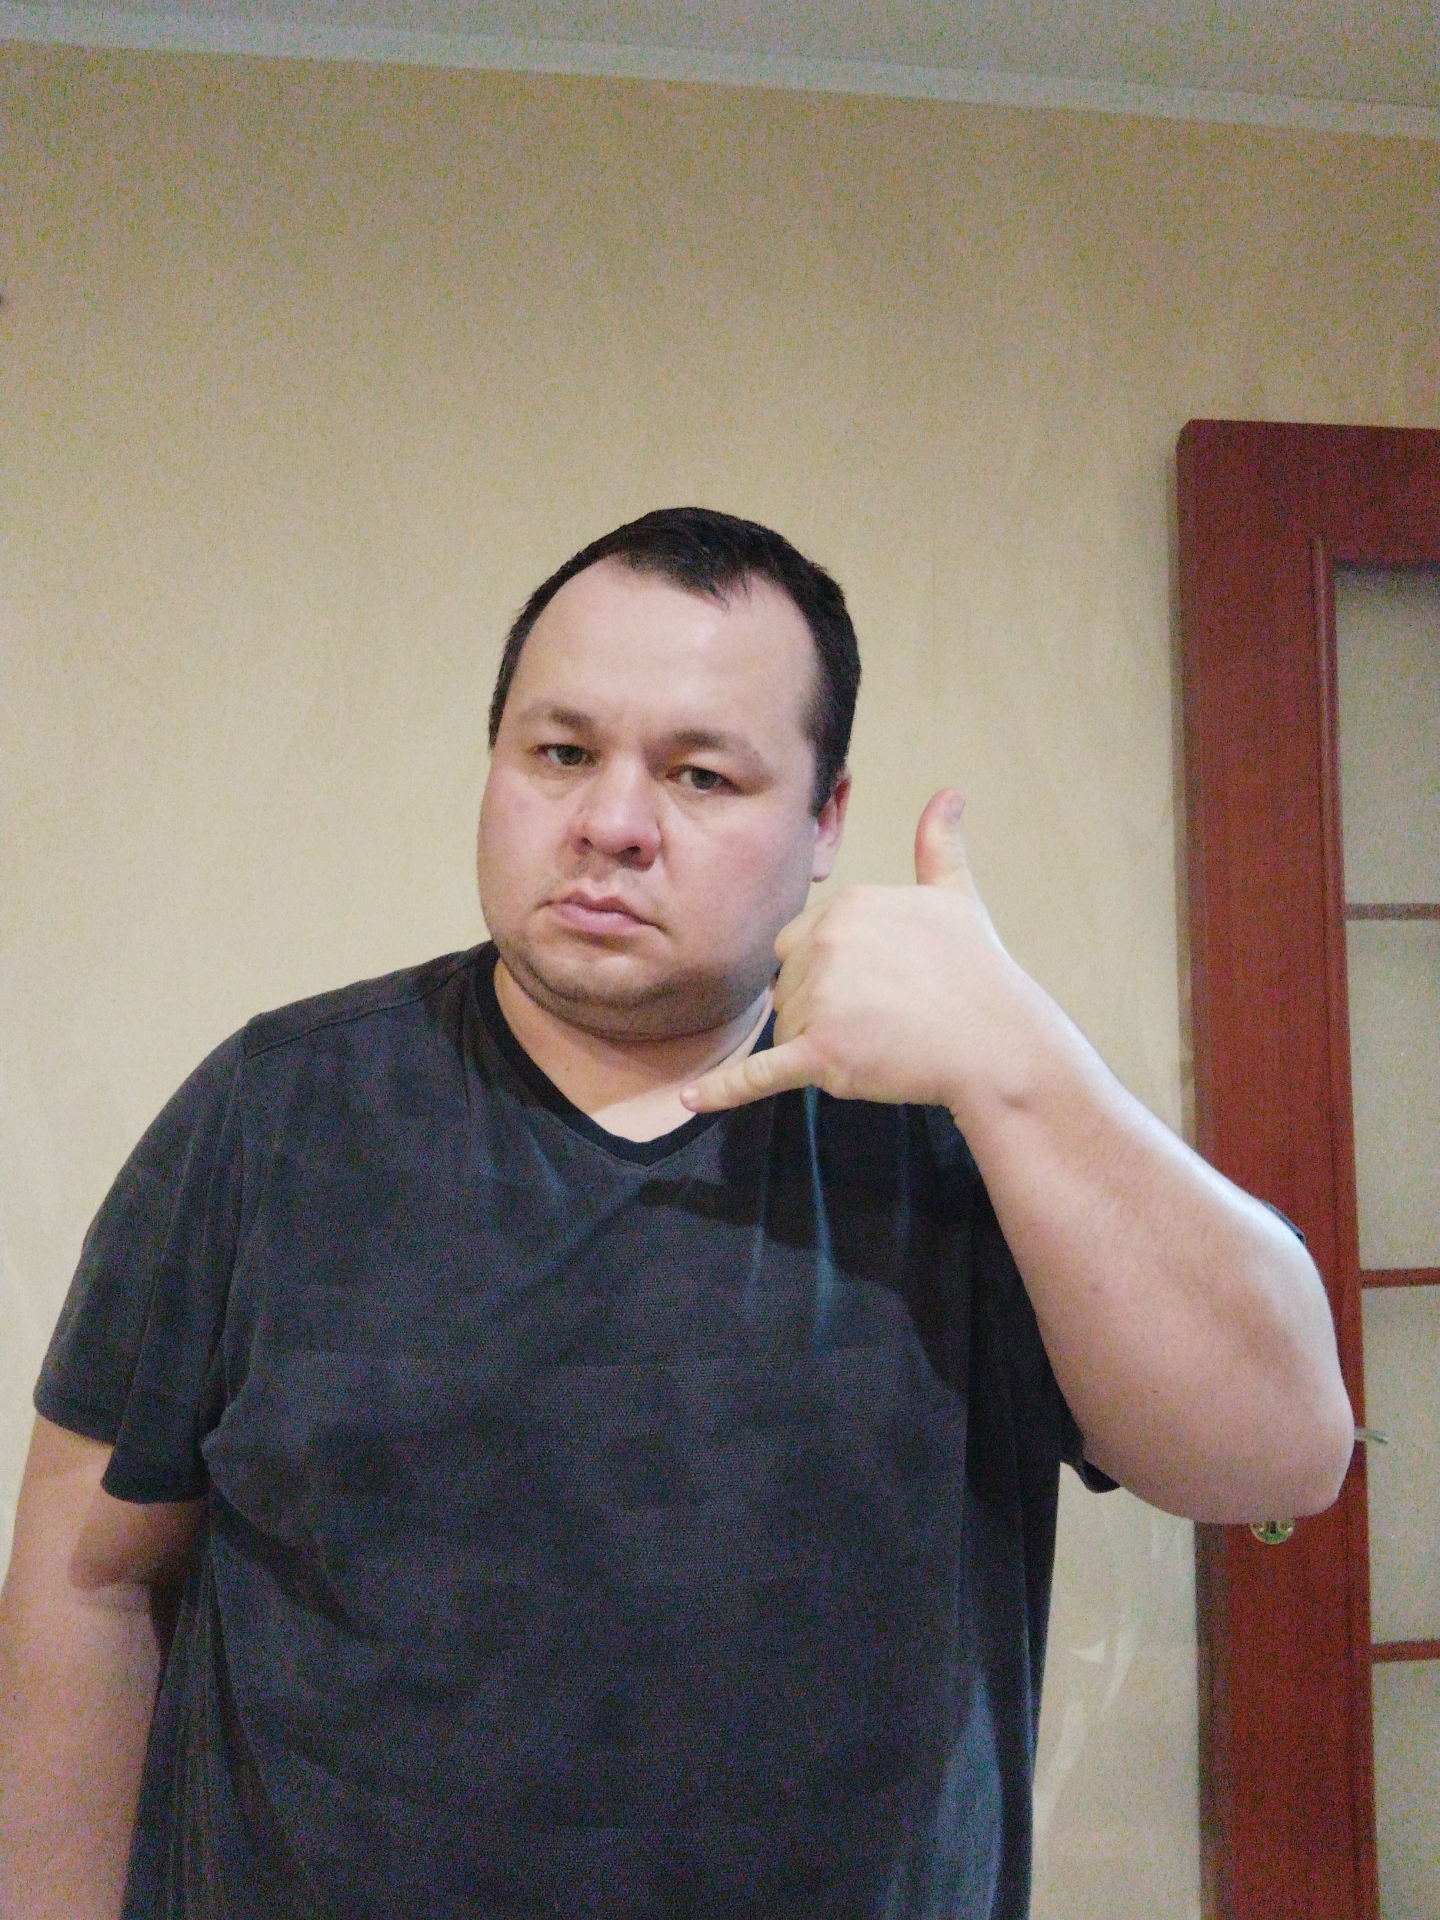
Label: noise